Field crop: maize
Growth stage: 2
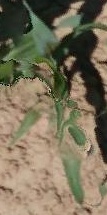
Species: maize